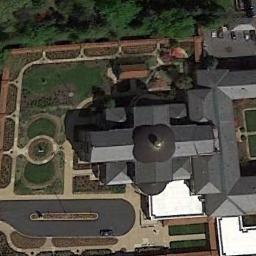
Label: church